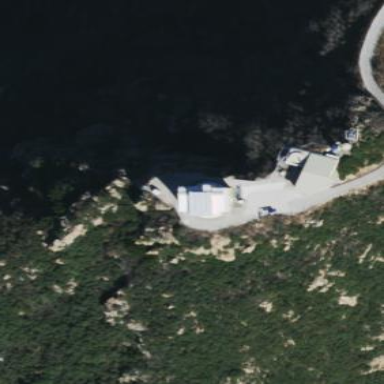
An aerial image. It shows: Observatory site.